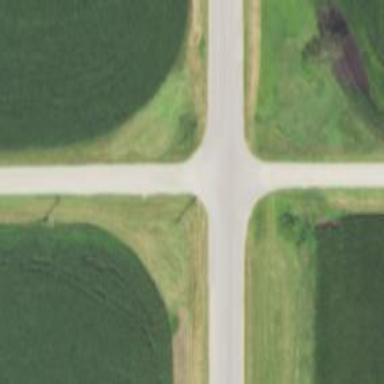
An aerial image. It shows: Road with stop sign.